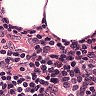
Metastatic tissue present: no